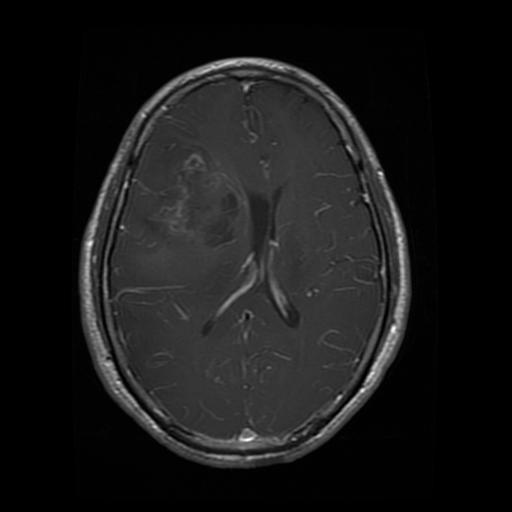
Label: glioma